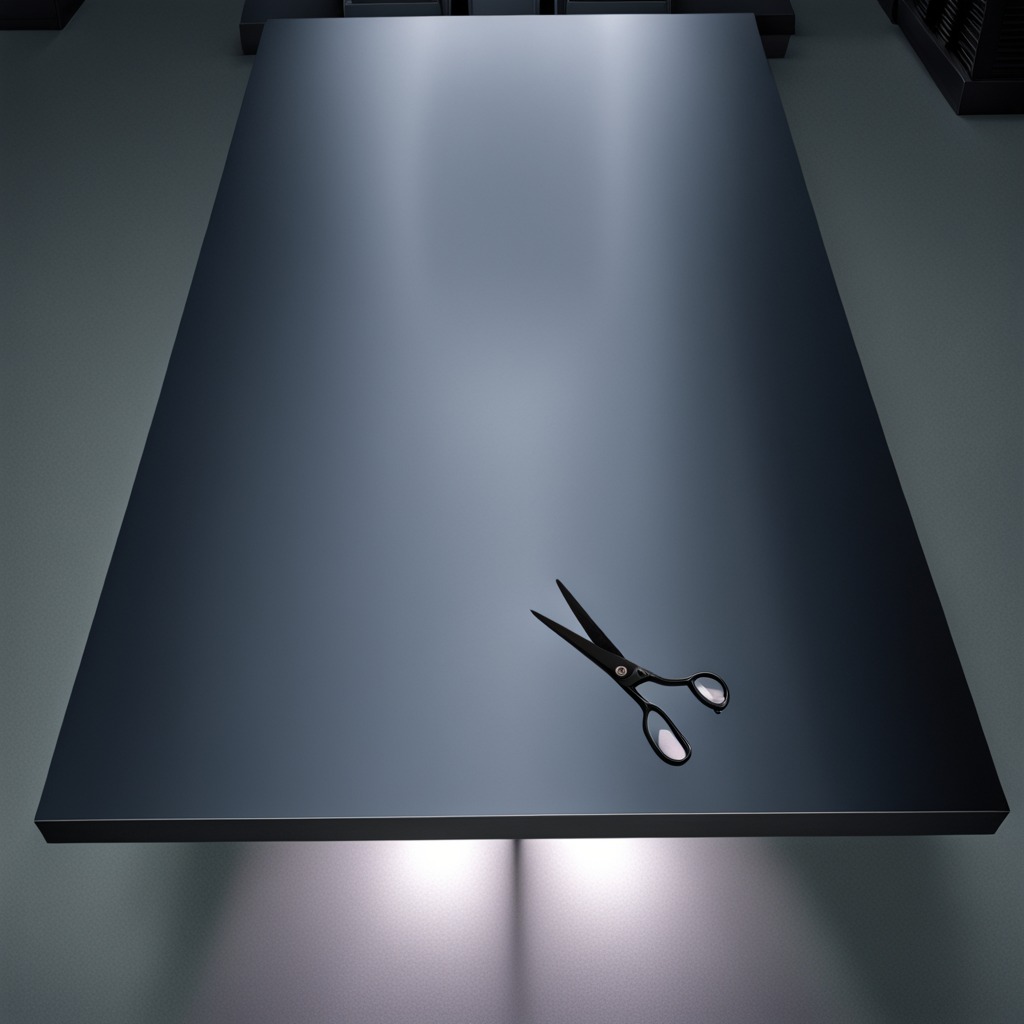
A scissor is lying on the tabletop.